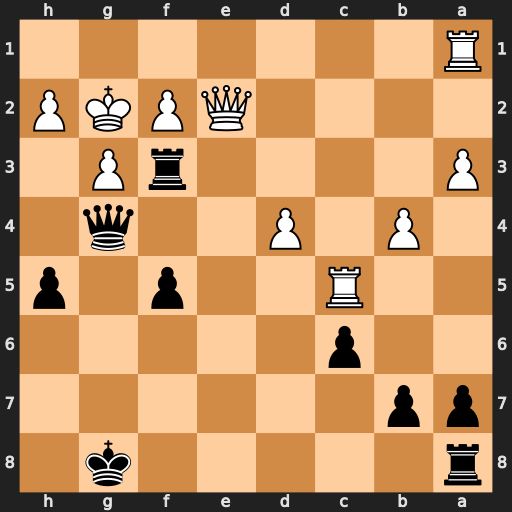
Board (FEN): r5k1/pp6/2p5/2R2p1p/1P1P2q1/P4rP1/4QPKP/R7
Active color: b
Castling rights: -
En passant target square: -
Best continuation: Rxg3+ hxg3 Qxe2